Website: bh-photo
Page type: address-validator
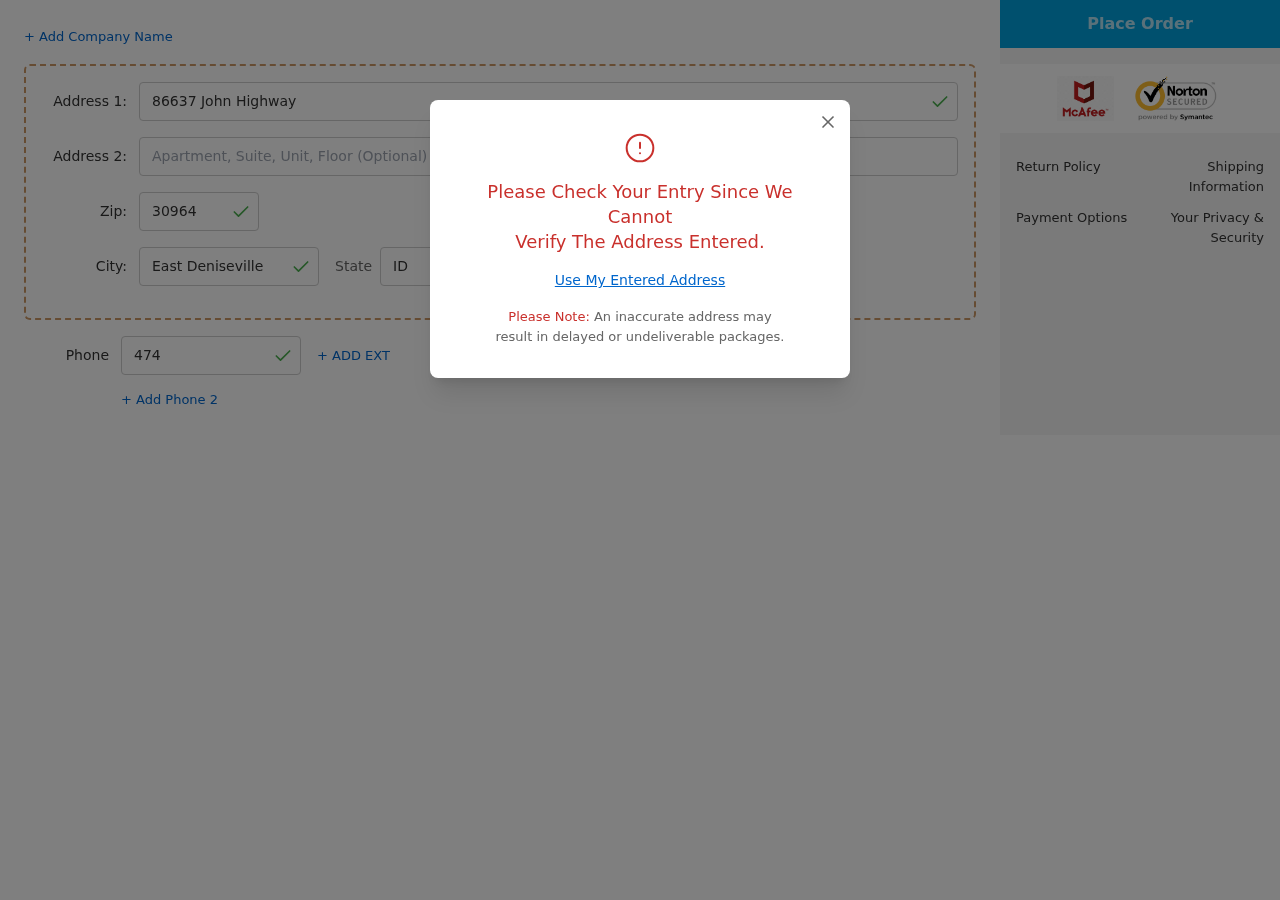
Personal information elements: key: PII_CITY
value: East Deniseville
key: PII_PHONE
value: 4746138620
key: PII_POSTCODE
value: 30964
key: PII_STATE_ABBR
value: ID
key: PII_STREET
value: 86637 John Highway